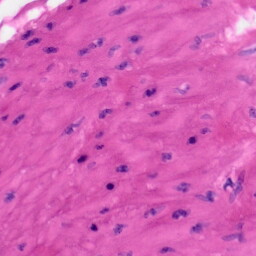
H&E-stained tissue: Skin